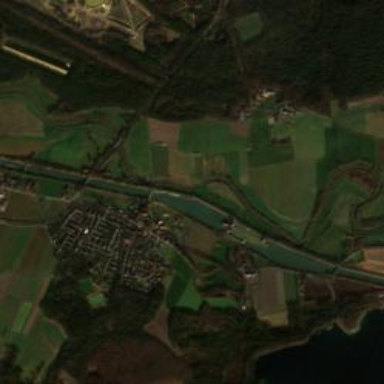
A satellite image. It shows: Canal.